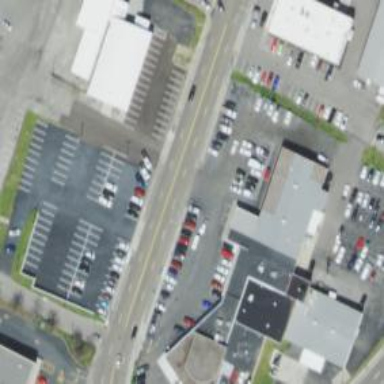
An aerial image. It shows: Building housing car shop.